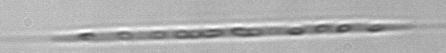
Label: Rhizosolenia